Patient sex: F
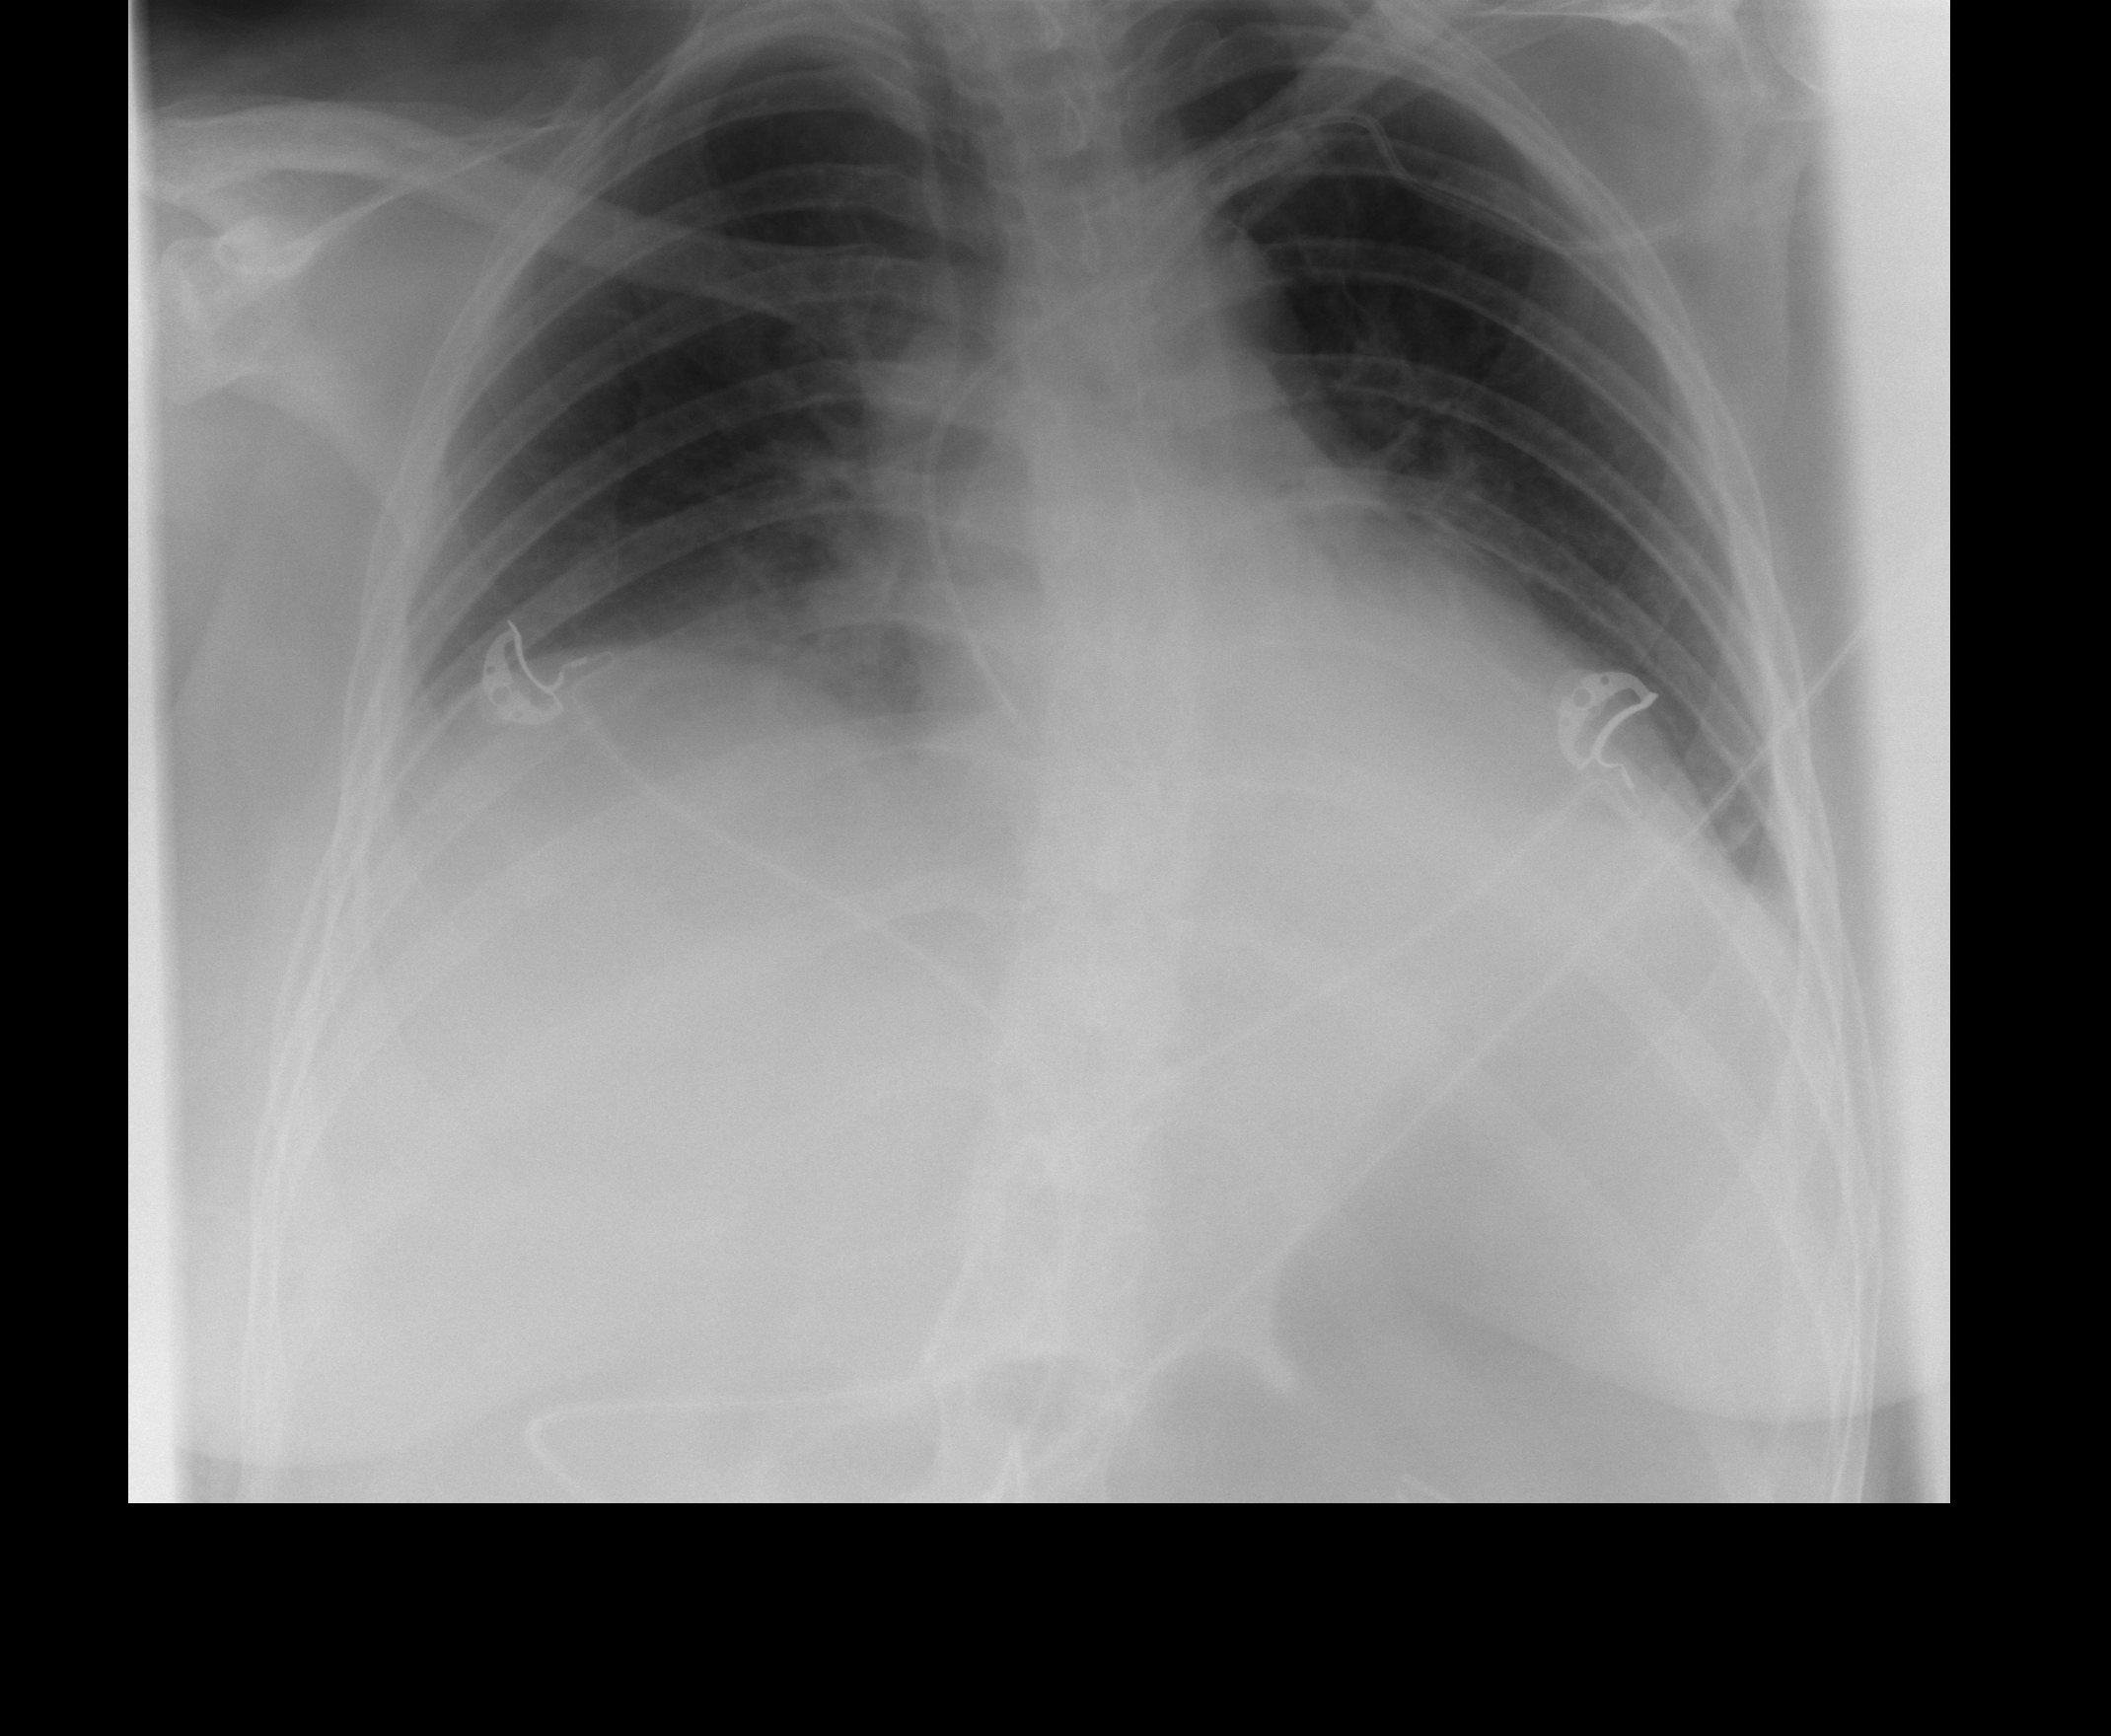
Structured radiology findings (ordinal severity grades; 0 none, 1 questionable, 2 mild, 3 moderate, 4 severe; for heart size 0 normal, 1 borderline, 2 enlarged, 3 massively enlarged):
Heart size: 0
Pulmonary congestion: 1
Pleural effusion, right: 2
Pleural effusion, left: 1
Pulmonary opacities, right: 0
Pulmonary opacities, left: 0
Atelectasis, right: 1
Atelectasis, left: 1